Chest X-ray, PA view. Patient: 49 years old, sex M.
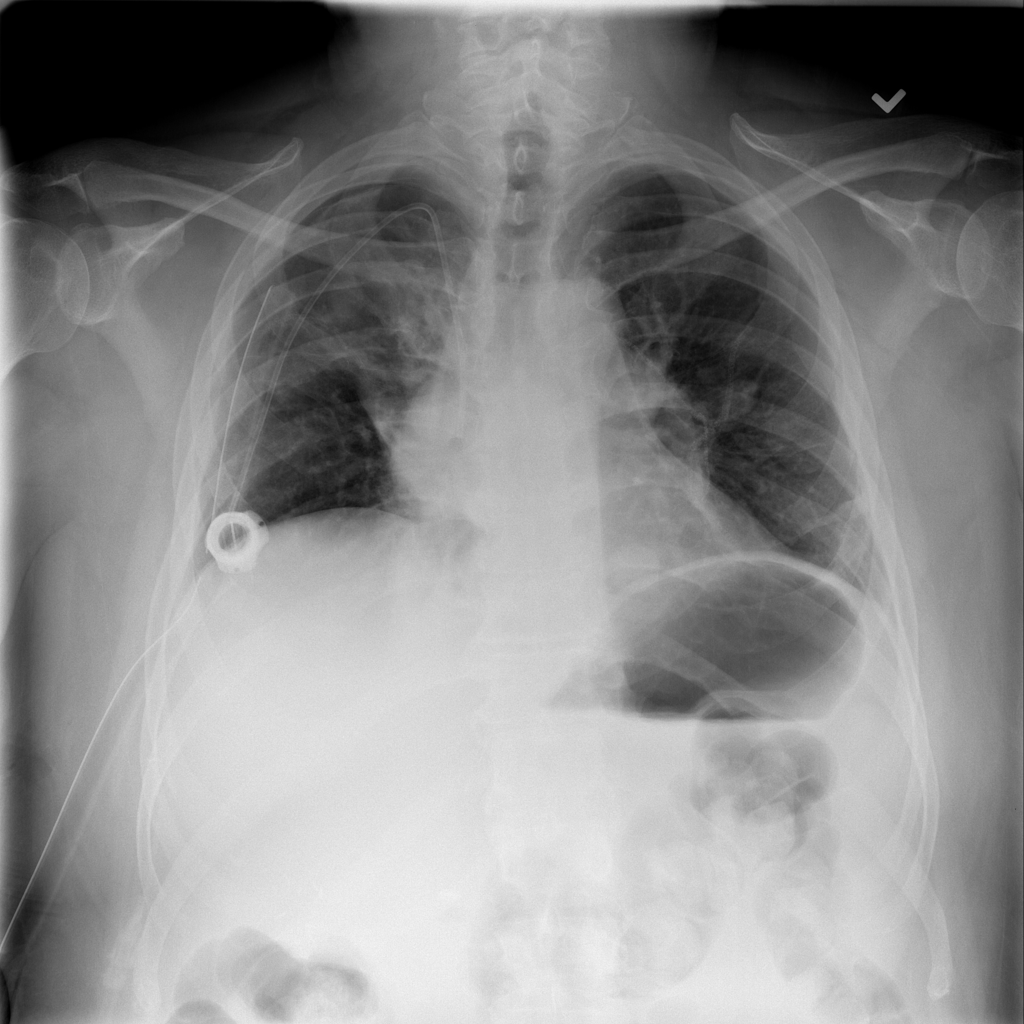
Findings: Atelectasis, Pneumothorax